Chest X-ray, AP view. Patient: 53 years old, sex F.
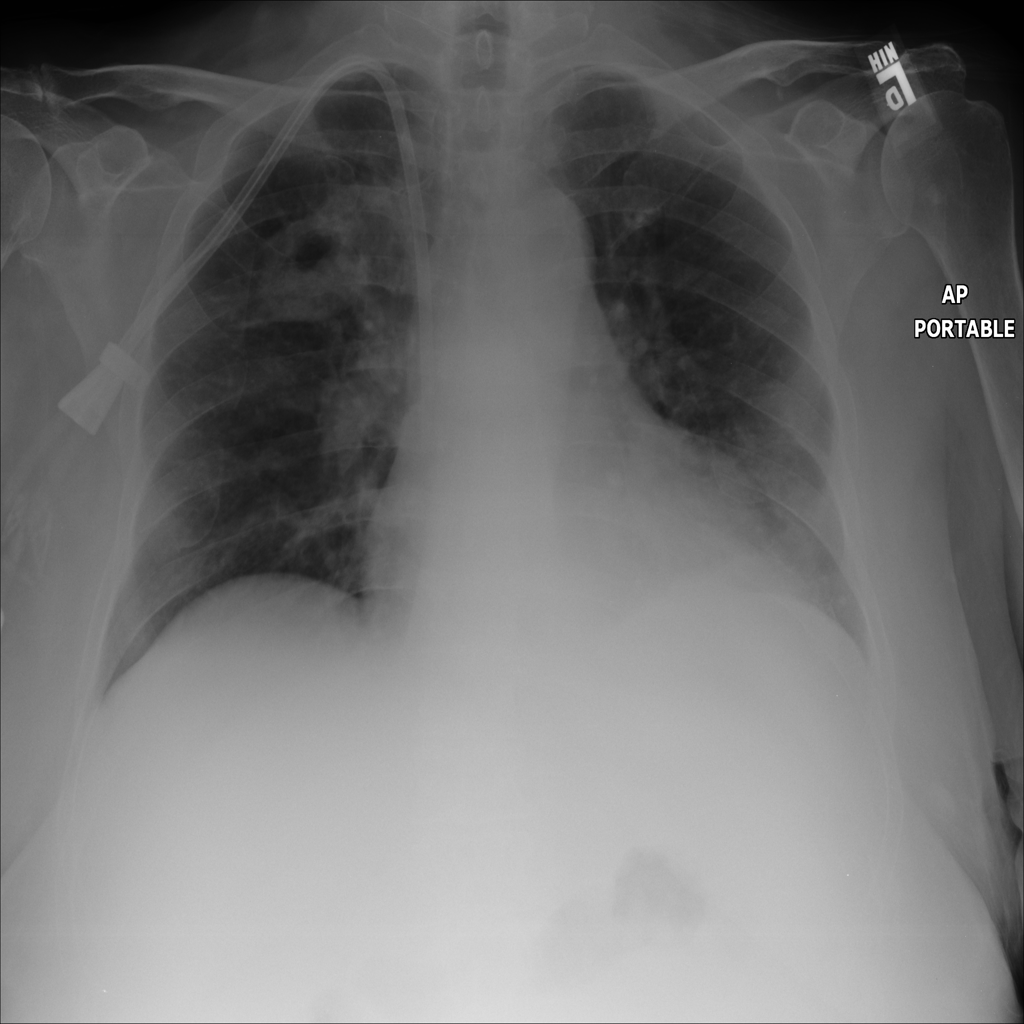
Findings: Effusion